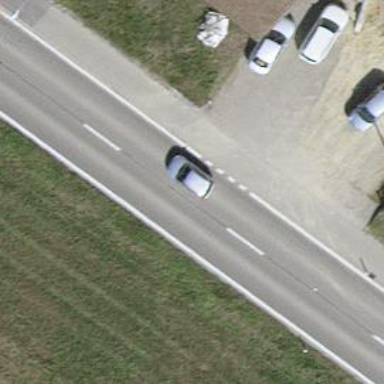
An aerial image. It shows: Road serving as parking aisle.